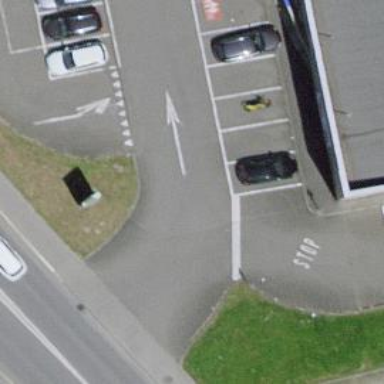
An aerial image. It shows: Asphalt parking aisle road.